Question: I am struggling with kendo-ui grid foreign key column and mvvm
I would like to be able to combine the <URL>
My question is: "how do I data-bind the values property of a look-up field?"

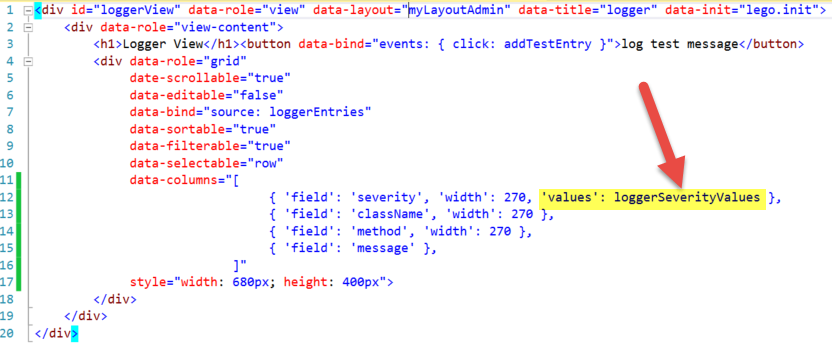
Answer: So this is kind of an older post, but I just had to work around the same issue and found this while trying to solve. Figured I'd answer the question for posterity.
The "values" property doesn't seem to work 100% in the kendo grid in MVVM. I have worked around this in a two step process.
1. Tack "this.viewModel" (where "viewModel" is whatever you are calling your VM) in front of the "loggerSeverityValues". This will give you a dropdownlist when editing the field.
2. Utilize the template functionality to display the correct value in the grid. I use a little function to make this easier:
'''
getText: function (matchValue, valuesArray, text, value)
{
if (text === undefined)
{
text = 'text';
}
if (value === undefined)
{
value = 'value';
}
var retText = "No Value Found";
finalArr = $.grep(valuesArray, function (val, integer)
{
return val[value] == matchValue;
});
if (finalArr.length > 0)
{
retText = finalArr[0].text;
}
return retText;
}
'''
The final look of the field will be something along the lines of this:
'''
{ field: 'severity', width: 270, values: this.viewModel.loggerSeverityValues, template: '#: getText(severity, this.viewModel.loggerSeverityValues) #' }
'''
Note that with the getText() function you can override the text and value parameters if you need to.
Anyway this worked for me. Kind of a workaround, but as of release 2014.3.1411 anyway it doesn't appear that the kendo MVVM bindings will work properly with foreign keys.
EDIT:
For anyone now using the kendo ng2+ components, same pattern but with a pipe transform works.
Pipe:
'''
import { Pipe, PipeTransform } from '@angular/core';
@Pipe({ name: 'getText' })
export class GetTextPipe implements PipeTransform {
transform(value: any, idPropertyName: string, valuePropertyName: string, valueArray: any[]): any {
if (value != null && valueArray != undefined) {
let retIndex = valueArray.map(v => v[idPropertyName]).indexOf(value);
return valueArray[retIndex][valuePropertyName];
}
else {
return '';
}
}
}
'''
Usage:
'''
<kendo-grid-column field="severity" title="Severity" width="150px">
<template kendoGridCellTemplate let-dataItem="dataItem">
{{dataItem.severity | getText:'severity':'severityName':loggerSeverityValues}}
</template>
</kendo-grid-column>
'''